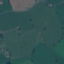
Land use / land cover: Pasture